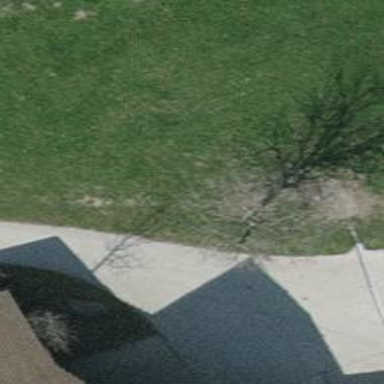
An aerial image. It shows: Single tag "natural: tree."